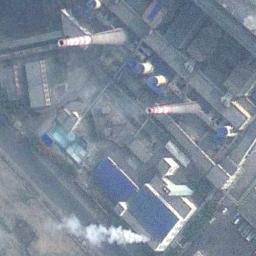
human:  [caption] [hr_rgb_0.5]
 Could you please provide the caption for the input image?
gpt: Many buildings of different shapes and sizes are beside the thermal power station .

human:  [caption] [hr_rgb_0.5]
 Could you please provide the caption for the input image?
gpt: There is a thermal power station and a house in the open space by the road .

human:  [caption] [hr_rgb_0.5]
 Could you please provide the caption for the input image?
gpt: In the thermal power plant there are workshops and machinery, and two tall chimneys .

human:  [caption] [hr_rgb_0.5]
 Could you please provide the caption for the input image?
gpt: The thermal power station is on the bare land next to some buildings .

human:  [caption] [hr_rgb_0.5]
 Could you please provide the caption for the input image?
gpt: There are some buildings and two chimneys on the thermal power station .